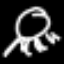
Label: frog